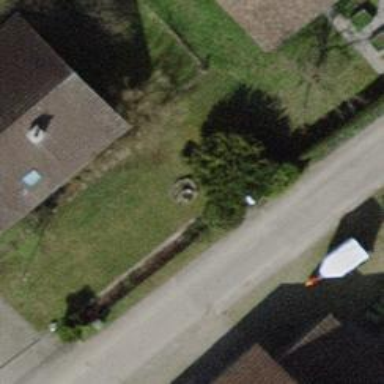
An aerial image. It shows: Street cabinet.